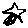
Label: star